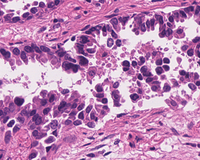
Tumor epithelial tissue: yes
Tumor-associated stroma tissue: yes
Normal tissue: no